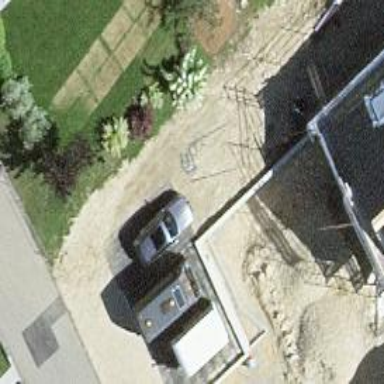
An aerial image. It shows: Garage.